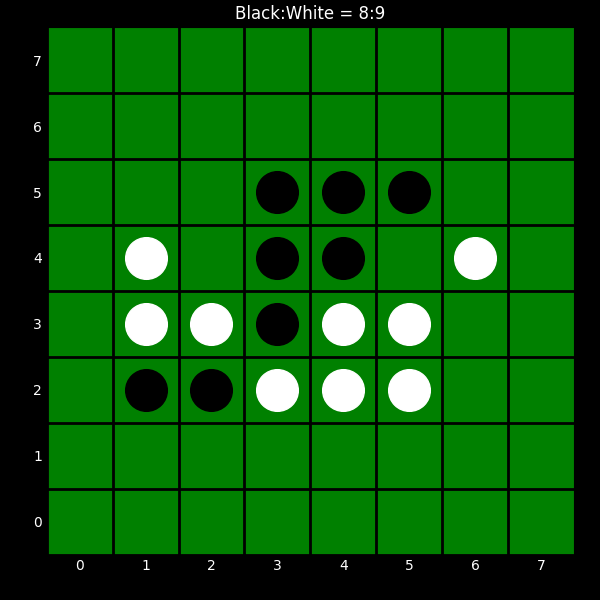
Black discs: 8
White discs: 9